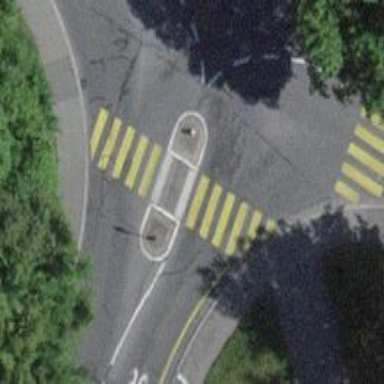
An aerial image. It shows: Pedestrian crossing with zebra markings on the footway.